Interaction volume radius: 10 \u00c5
Interaction volume height: 10 \u00c5
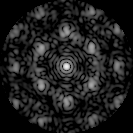
Disorder parameter: 0.5079